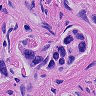
Metastatic tissue present: yes